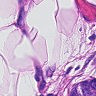
Metastatic tissue present: yes